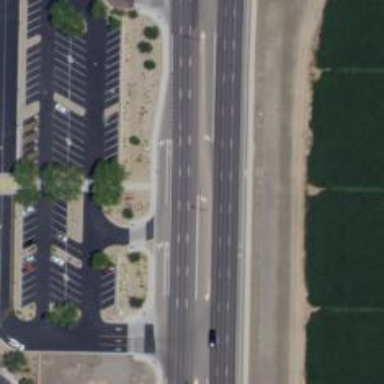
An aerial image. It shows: Secondary road with asphalt surface.